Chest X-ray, PA view. Patient: 41 years old, sex M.
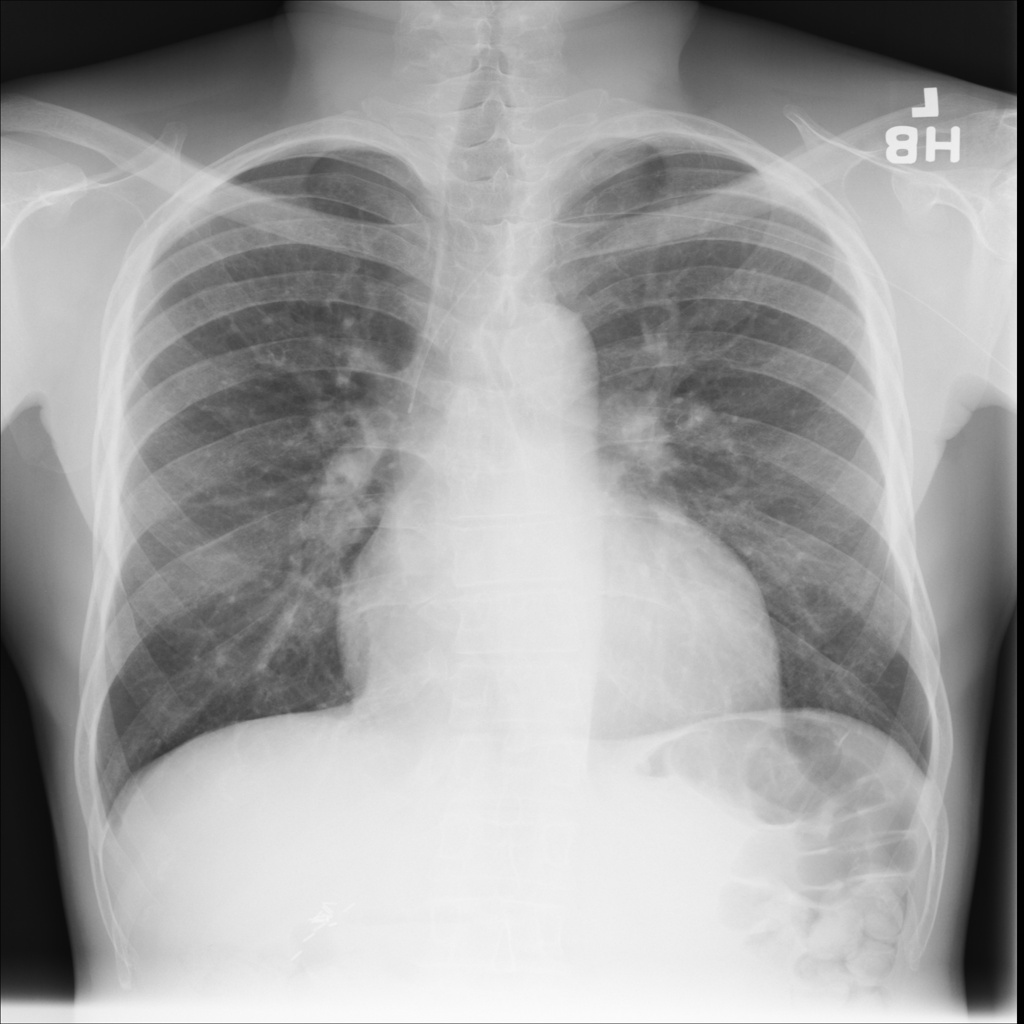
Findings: No Finding